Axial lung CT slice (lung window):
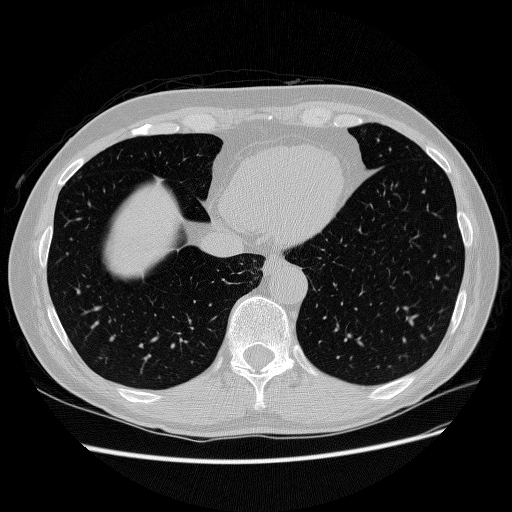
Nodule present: no